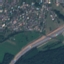
Land use / land cover: Highway